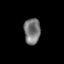
Tissue: skin
Cell type: Epithelial cells
Senescence score: 0.7455
Nuclear area (px): 411
Mean DAPI intensity: 120.835